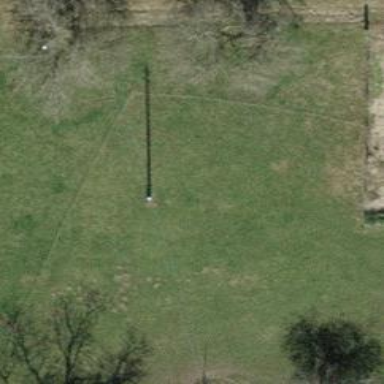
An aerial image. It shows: Minor power line.